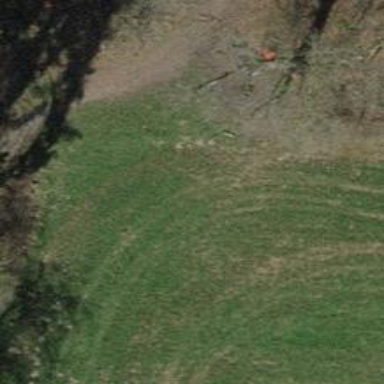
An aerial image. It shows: Red bench.